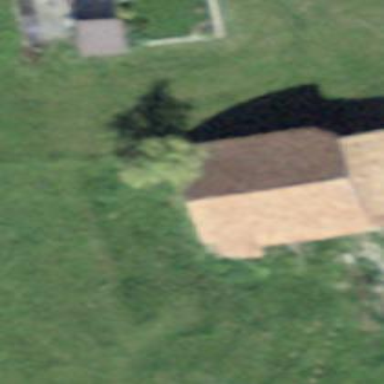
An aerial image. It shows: Cabin is depicted in the image.